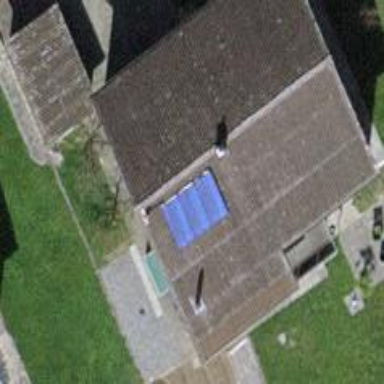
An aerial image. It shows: Solar photovoltaic panel generator.